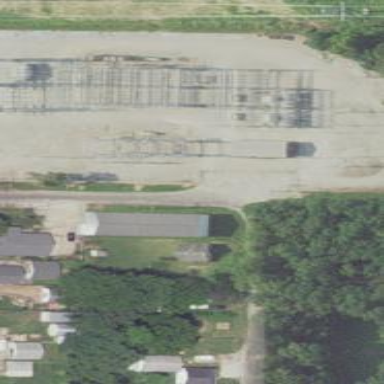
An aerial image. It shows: Power substation.